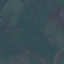
Land use / land cover class: Pasture